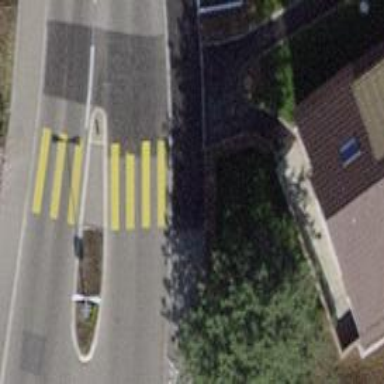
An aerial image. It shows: Kerb barrier.